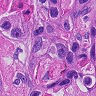
Metastatic tissue present: yes